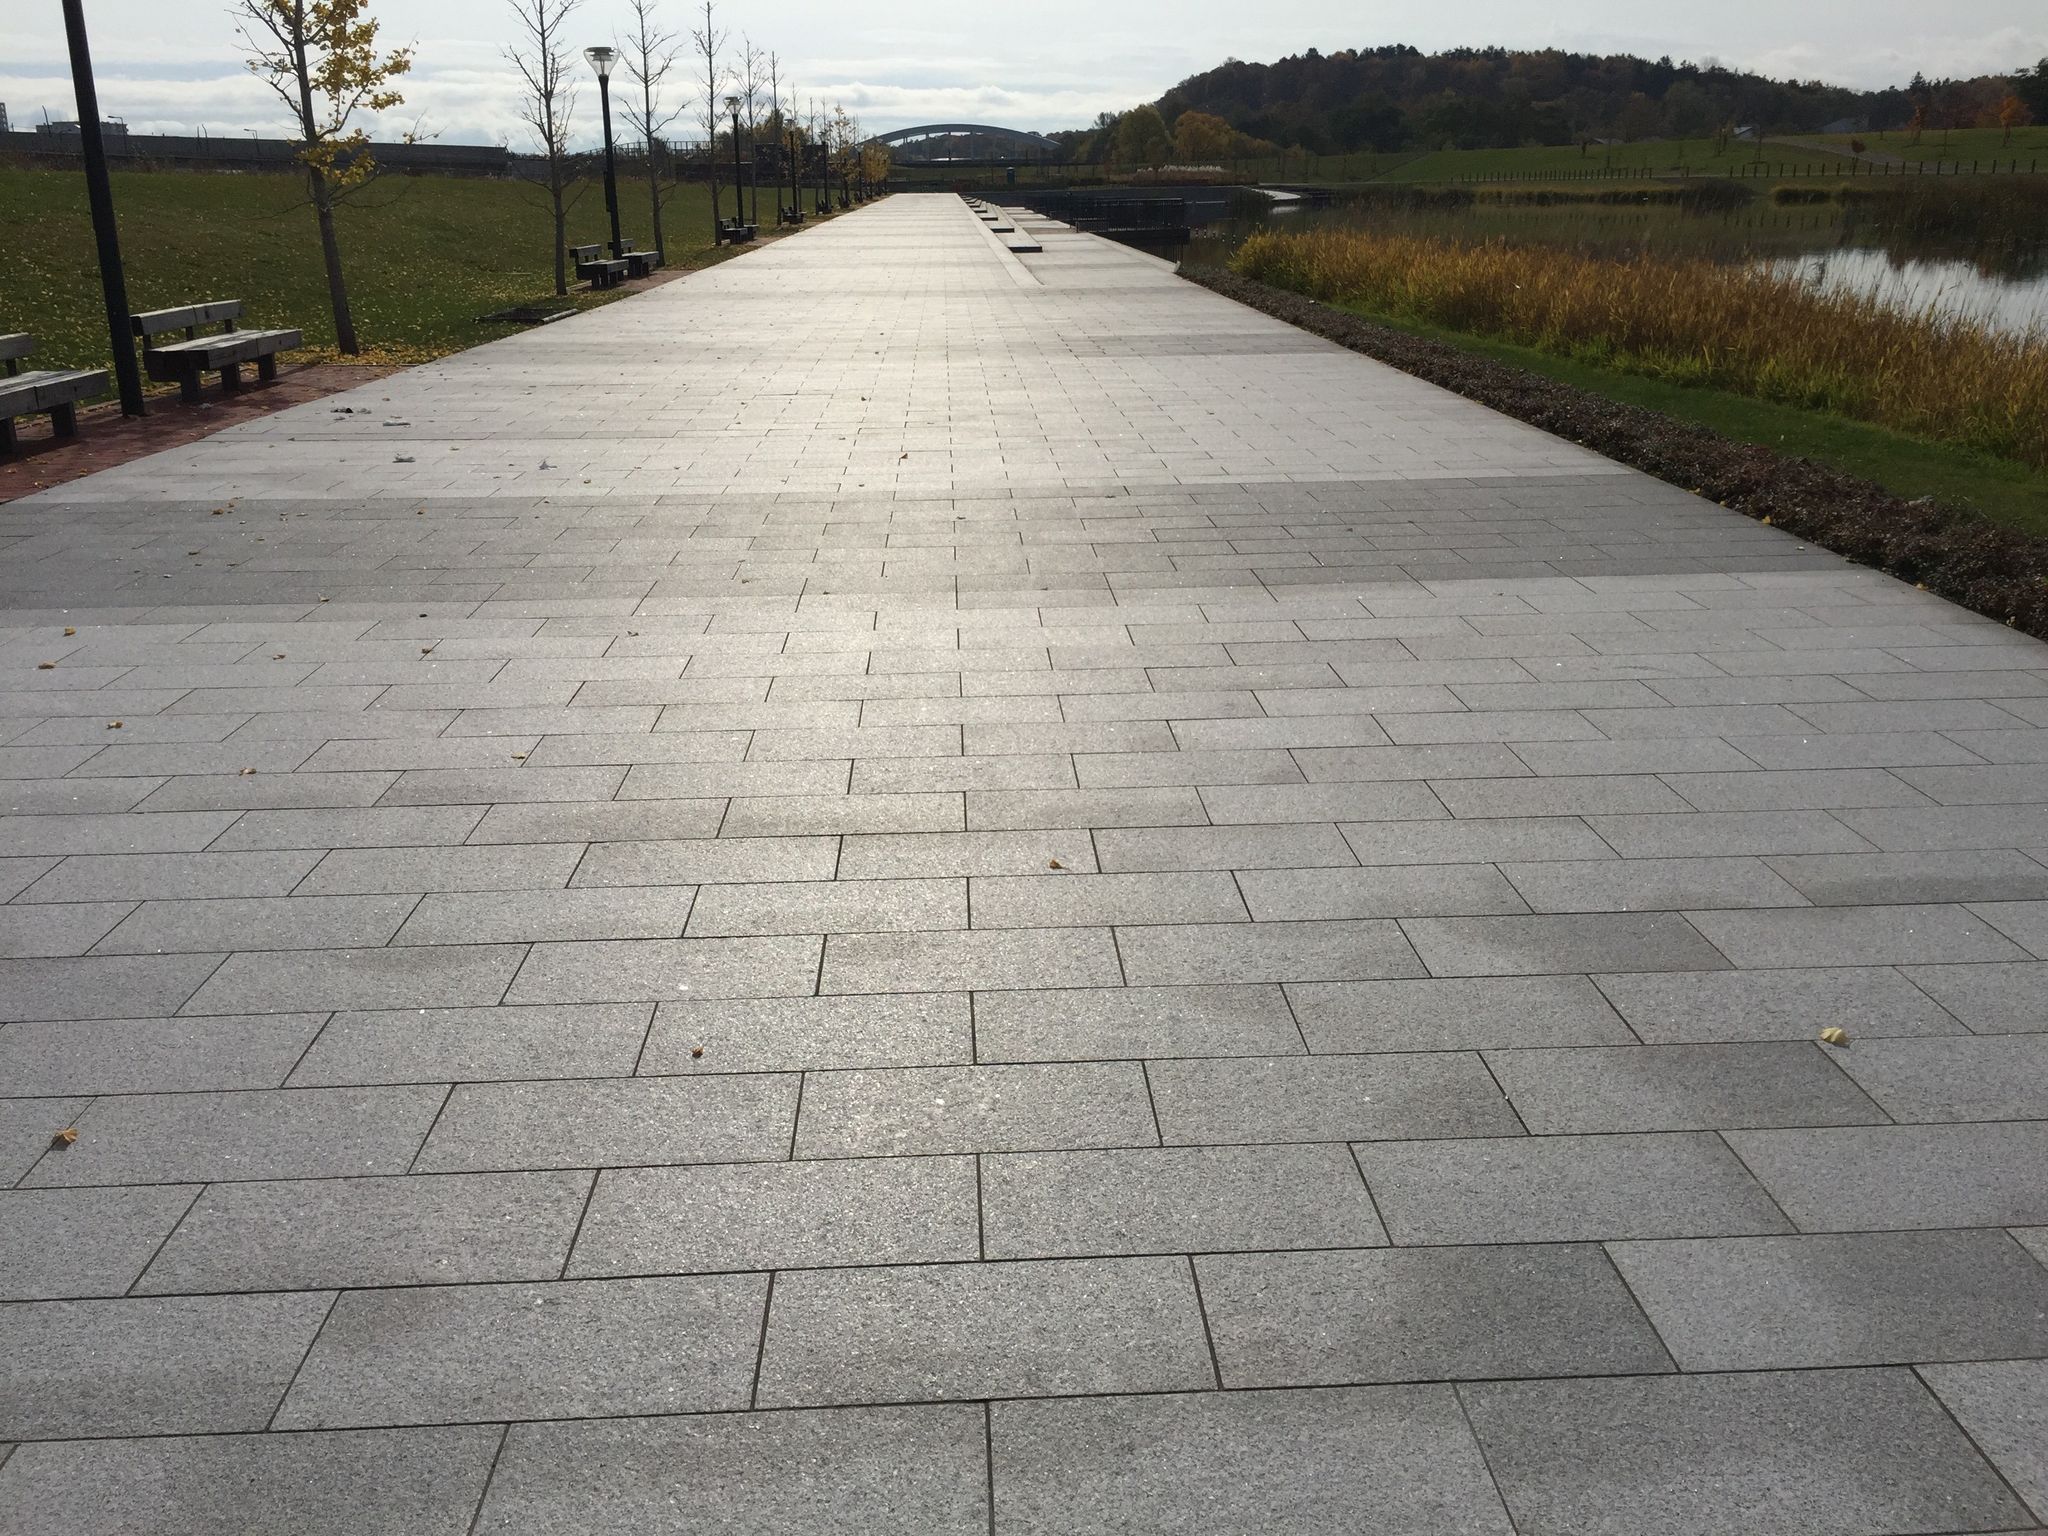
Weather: cloudy
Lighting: day
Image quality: good
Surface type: walking surface
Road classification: pedestrian, footway, path
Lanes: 1.0
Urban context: urban centre
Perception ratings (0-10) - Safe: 9.61, Lively: 2.78, Beautiful: 9.53, Boring: 4.13, Depressing: 3.15, Wealthy: 7.23